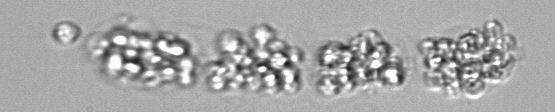
Label: Leptocylindrus_mediterraneus